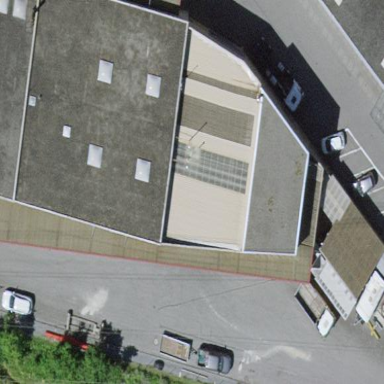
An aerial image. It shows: Industrial building.